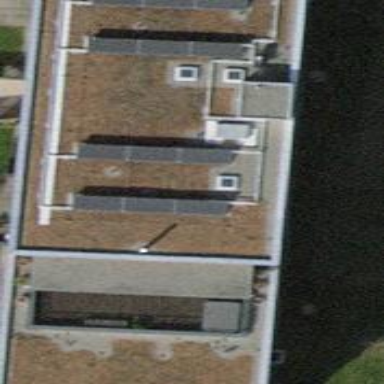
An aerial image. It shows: Building with apartments and flat roof.